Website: apple
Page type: customer-info-address
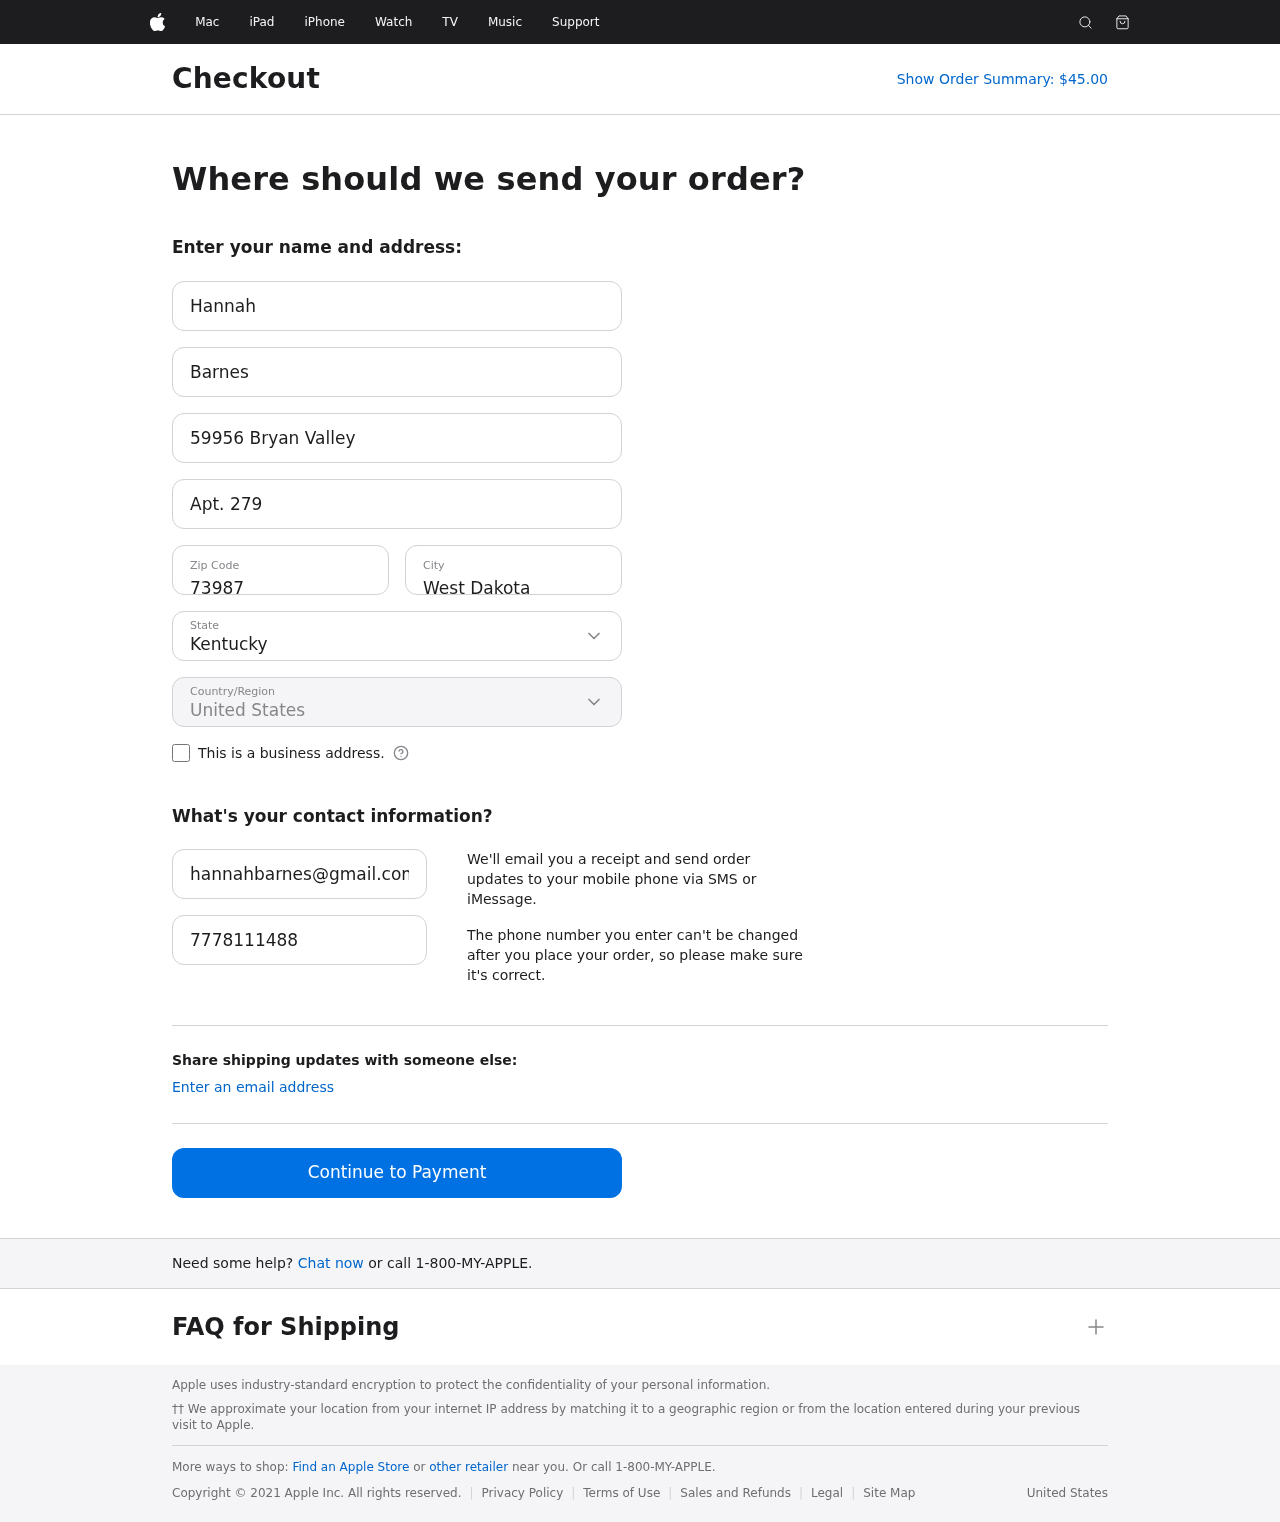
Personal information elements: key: PII_CITY
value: West Dakota
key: PII_COUNTRY
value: United States
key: PII_EMAIL
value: hannahbarnes@gmail.com
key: PII_FIRSTNAME
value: Hannah
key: PII_LASTNAME
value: Barnes
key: PII_PHONE
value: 7778111488
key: PII_POSTCODE
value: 73987
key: PII_STATE
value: Kentucky
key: PII_STREET
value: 59956 Bryan Valley
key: PII_STREET2
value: Apt. 279
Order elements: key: ORDER_TOTAL
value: Show Order Summary: $45.00